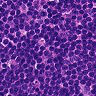
Metastatic tissue present: no